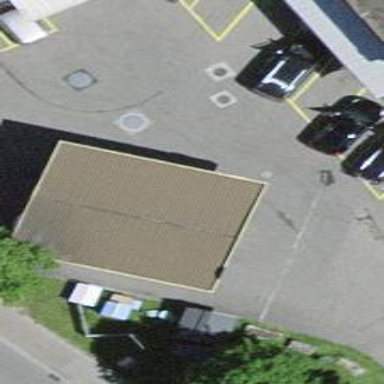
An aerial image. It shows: Fuel station.